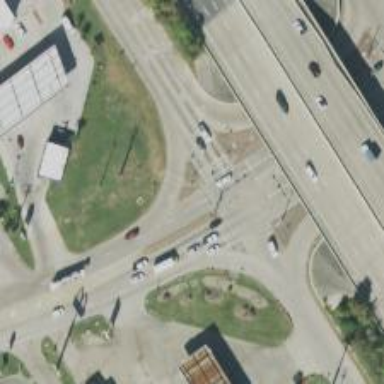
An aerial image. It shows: Secondary link road.